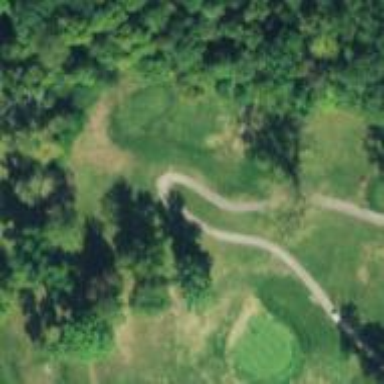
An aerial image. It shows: Pathway for golfing.